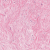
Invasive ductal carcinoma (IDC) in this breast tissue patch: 0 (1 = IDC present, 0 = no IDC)